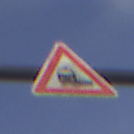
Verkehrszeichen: Bahnuebergang
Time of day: SunriseSunset
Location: Outdoor (Suburban)
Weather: PartlyCloudy
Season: NotSpecified
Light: Natural